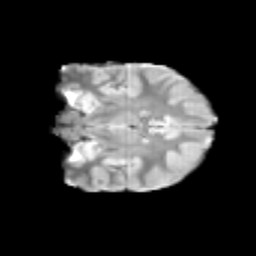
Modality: T2w
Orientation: coronal
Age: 10
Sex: female
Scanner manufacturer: siemens
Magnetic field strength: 3 T
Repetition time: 3.8 s
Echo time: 0.07 s